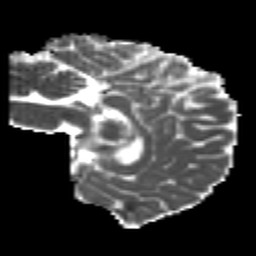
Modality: MD
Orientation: sagittal
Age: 22
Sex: male
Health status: healthy
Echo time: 0.074 s